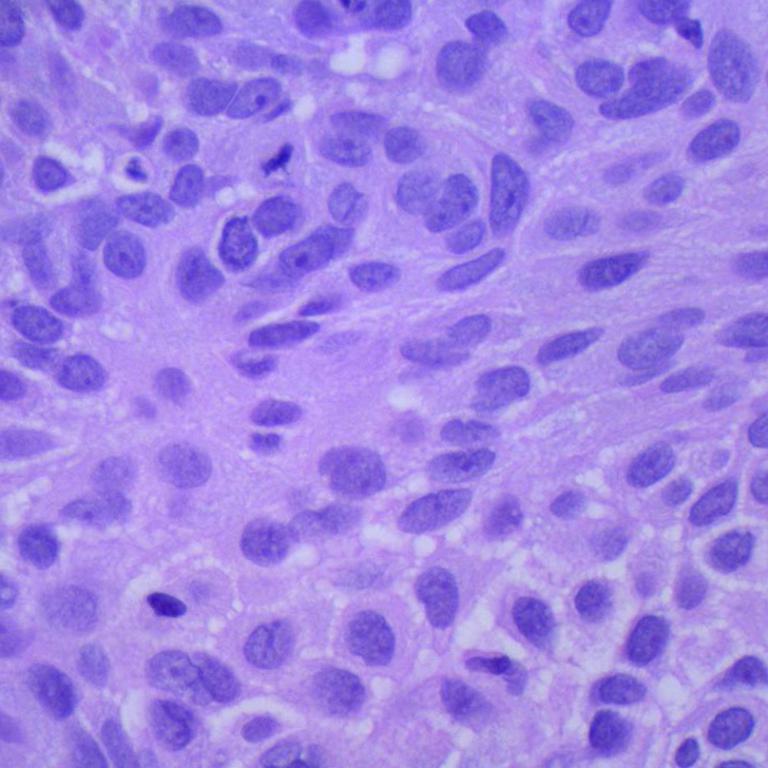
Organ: lung
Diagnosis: squamous carcinomas